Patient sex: M
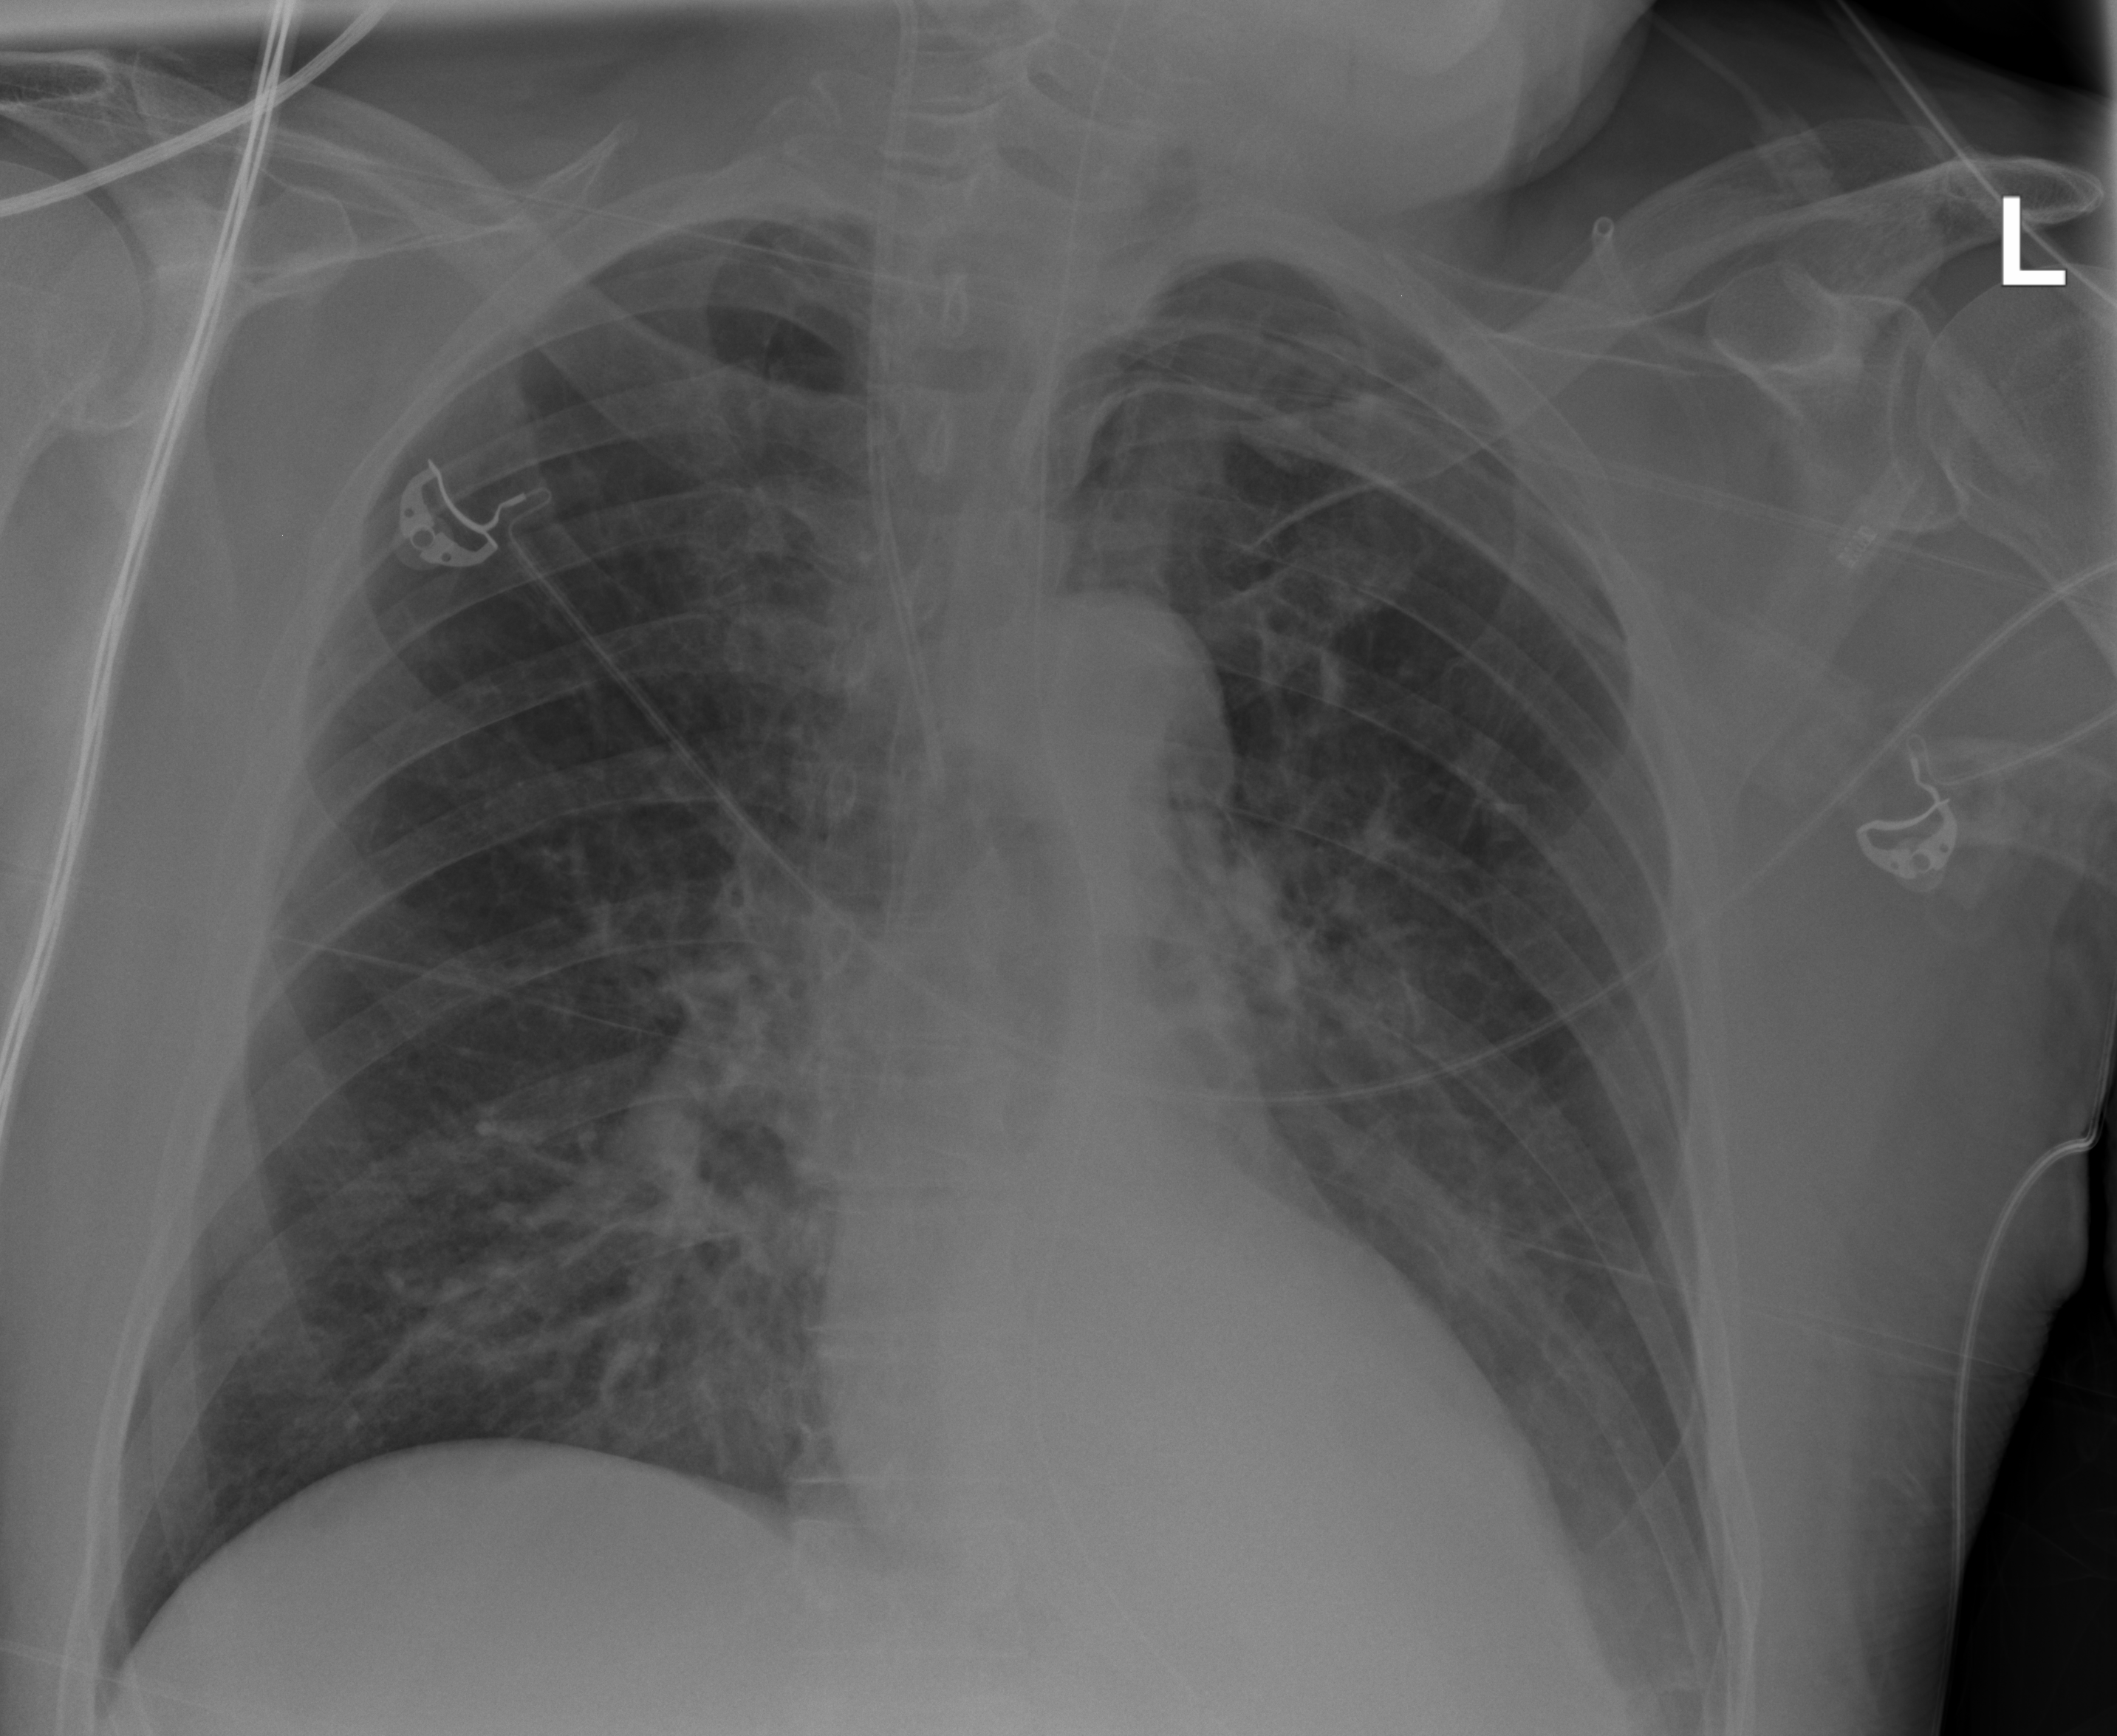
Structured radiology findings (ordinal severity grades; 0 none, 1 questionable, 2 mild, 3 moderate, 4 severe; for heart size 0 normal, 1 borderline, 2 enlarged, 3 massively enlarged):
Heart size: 0
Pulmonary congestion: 0
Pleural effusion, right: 0
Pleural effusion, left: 1
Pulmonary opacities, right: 2
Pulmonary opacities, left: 2
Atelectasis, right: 2
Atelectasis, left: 2